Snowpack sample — Loveland Pass, Silver Plume, Colorado, USA (2/11/26, 12:00 PM MST)
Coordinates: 39.663, -105.886
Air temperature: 35 °F
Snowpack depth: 82 cm
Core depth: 40 cm
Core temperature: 23 °F
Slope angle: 13°, slope face: 12°
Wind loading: high
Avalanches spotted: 1
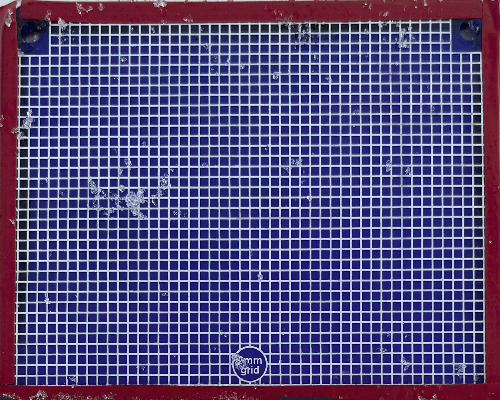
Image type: profile
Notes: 1 small avalanche spotted on the north side of the bowl, lots of wind loading